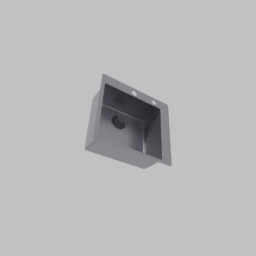
Label: appliances